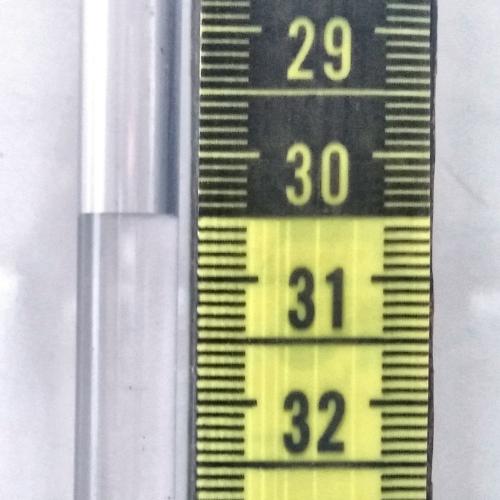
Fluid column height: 30.5 cm